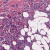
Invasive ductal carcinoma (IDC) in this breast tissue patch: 1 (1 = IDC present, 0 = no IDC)